CT reconstruction: vmi40
Segmentation target: lesions
Patient: M, age 69
ISS stage: Stage 1
Metal implant: no
Axial slice:
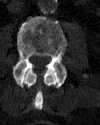
Sagittal slice:
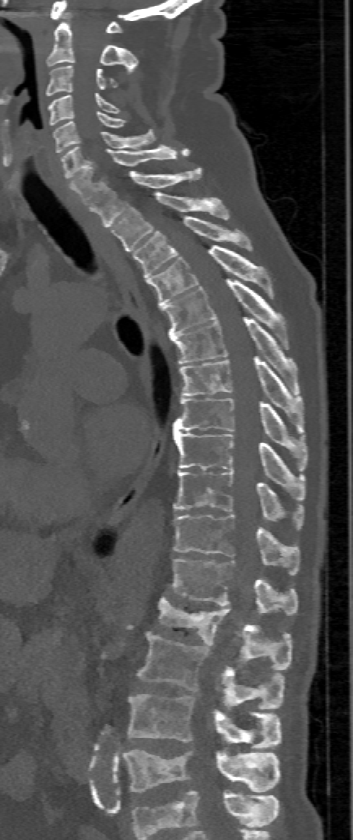